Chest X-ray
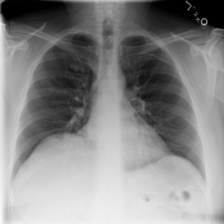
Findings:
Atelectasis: negative
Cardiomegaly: negative
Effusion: negative
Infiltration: negative
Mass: negative
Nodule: negative
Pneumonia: negative
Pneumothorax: negative
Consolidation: negative
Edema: negative
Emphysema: negative
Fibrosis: negative
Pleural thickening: negative
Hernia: negative